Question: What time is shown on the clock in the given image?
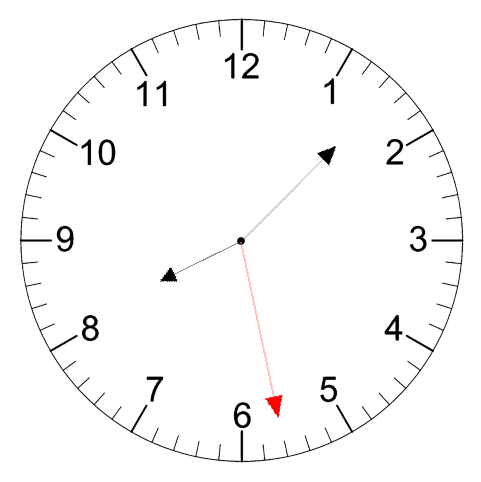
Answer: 08:07:28